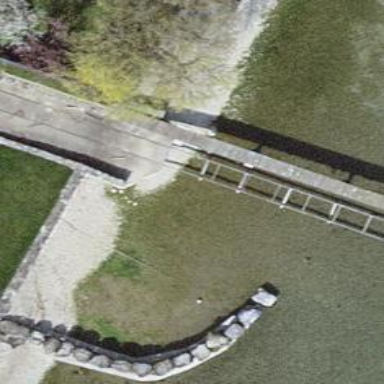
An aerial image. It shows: Man-made pier.